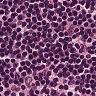
Metastatic tissue present: no